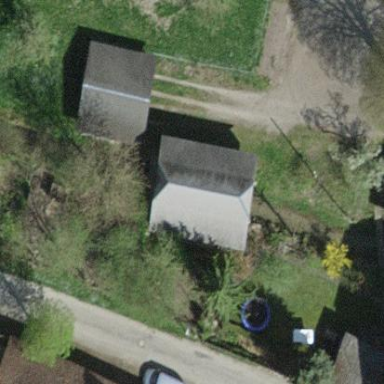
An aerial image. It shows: Rural barn.